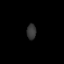
Tissue: prostate
Cell type: T cells
Senescence score: 0.797
Nuclear area (px): 141
Mean DAPI intensity: 53.695